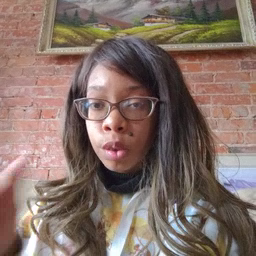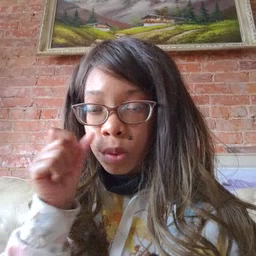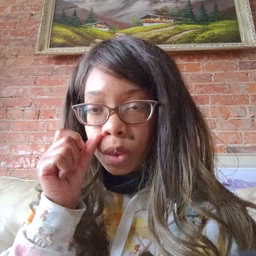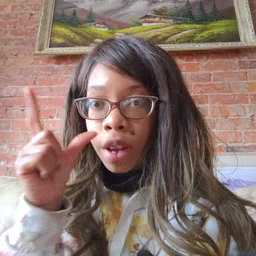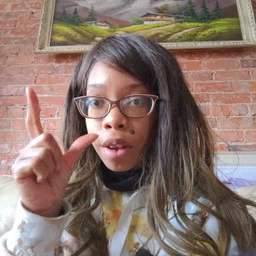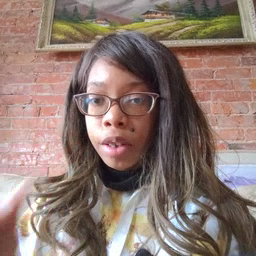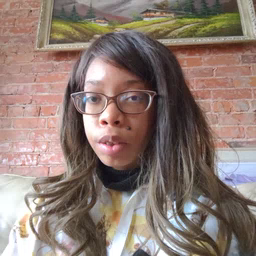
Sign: wake